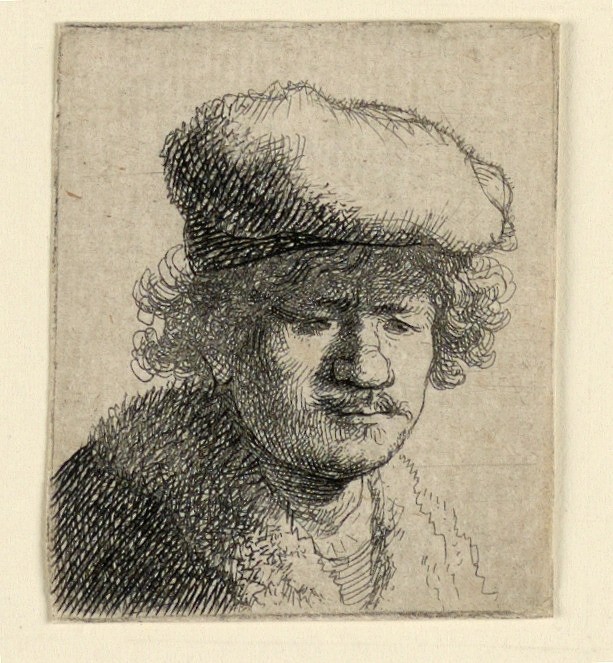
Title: Self Portrait with Cap Pulled Forward
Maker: Rembrandt Harmensz van Rijn, Dutch, 1606–1669
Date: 1630
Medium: Etching on laid paper
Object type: Print
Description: Bust-length portrait of the artist, turned toward the right, the head shown in three-quarter view. He wears a cap pulled forward.